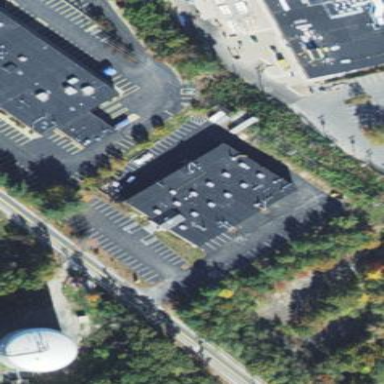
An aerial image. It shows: Building.